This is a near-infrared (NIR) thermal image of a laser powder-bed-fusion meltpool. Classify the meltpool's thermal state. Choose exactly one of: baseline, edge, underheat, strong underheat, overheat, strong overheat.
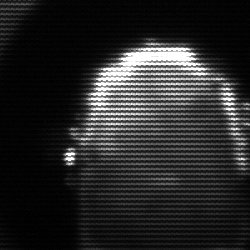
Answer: baseline